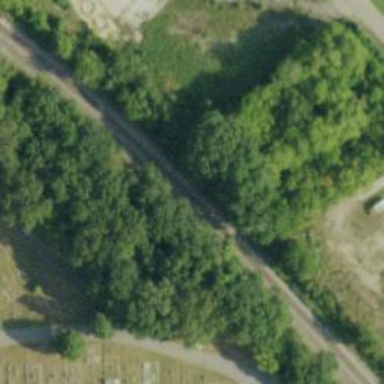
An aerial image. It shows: Railway spur junction.